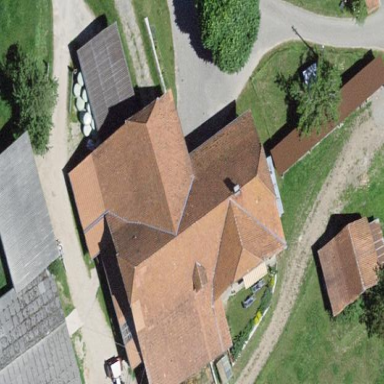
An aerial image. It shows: Farm building.